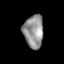
Tissue: skin
Cell type: Epithelial cells
Senescence score: 0.2388
Nuclear area (px): 642
Mean DAPI intensity: 146.547